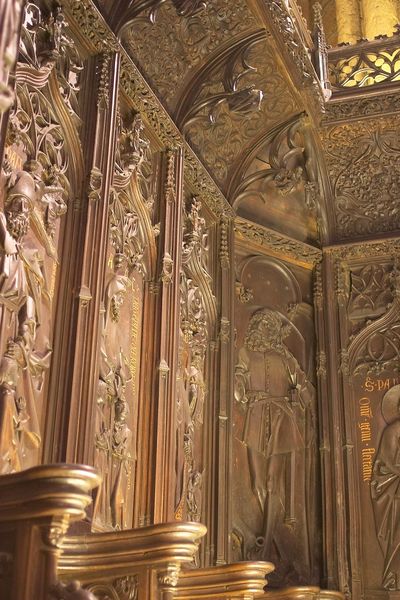
Titel: Kathedrale in Leon
Standort: Léon, Kathedrale (EU - E)
Schlagwörter: ausschnitt, braun, holz, raum, ornament, wand, innenraum, kirche, gold, relief, figuren, gestühl, inschrift, ornamente, verzierung, metall, stuck, bronze, foto, messing, kapelle, detailansicht, chorstuhl